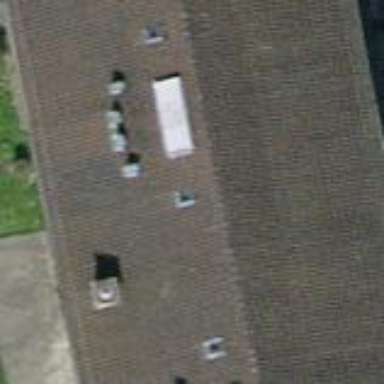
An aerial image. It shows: Tile-roofed apartment building.